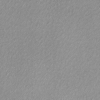
Label: not_dusty